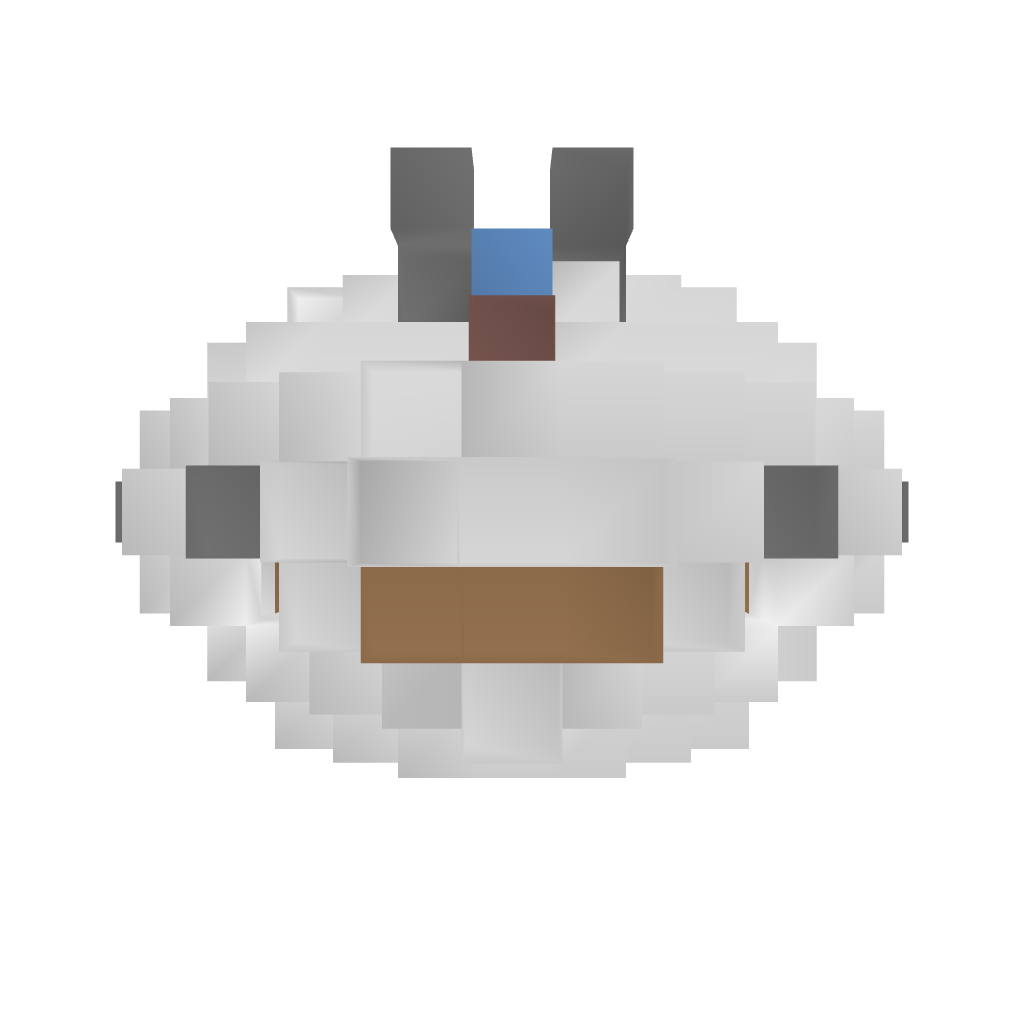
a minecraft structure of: War Airship - Silver Empire Raider bad low quality